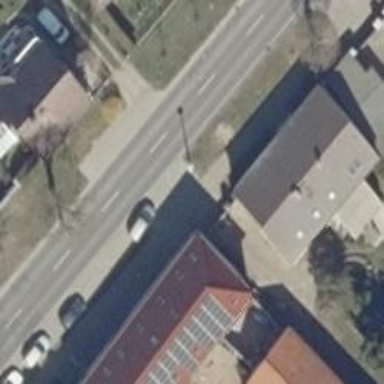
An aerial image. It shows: Sidewalk along the footway.